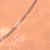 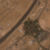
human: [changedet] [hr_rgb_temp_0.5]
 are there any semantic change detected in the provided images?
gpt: A garden was created near the road.